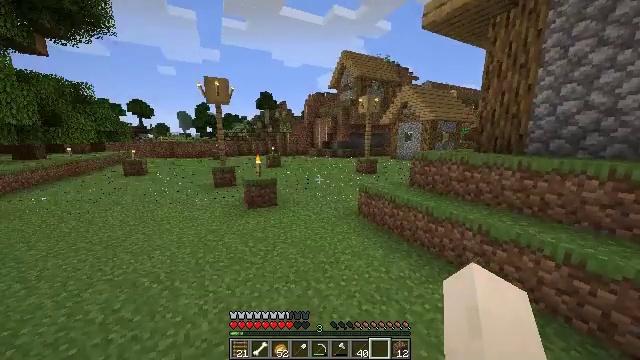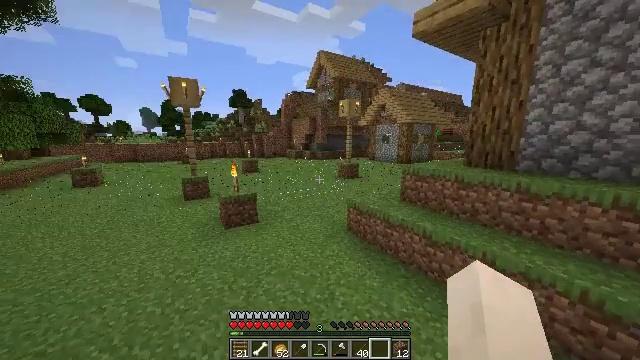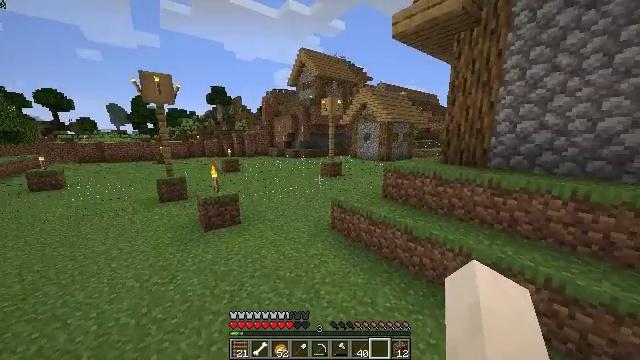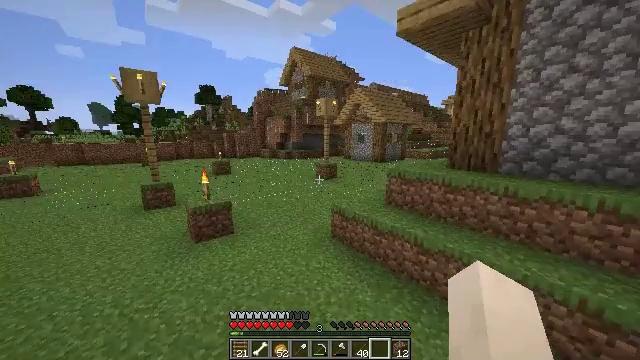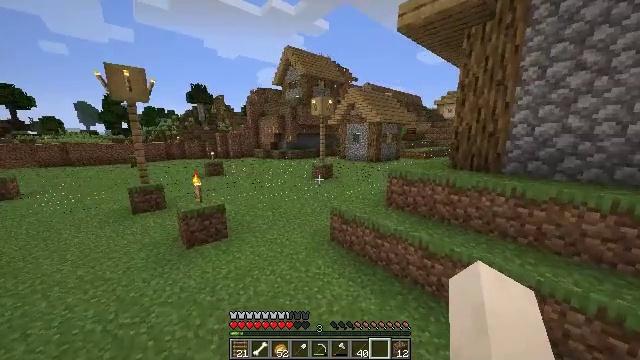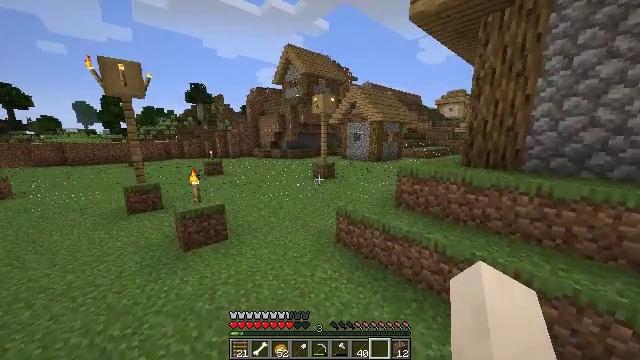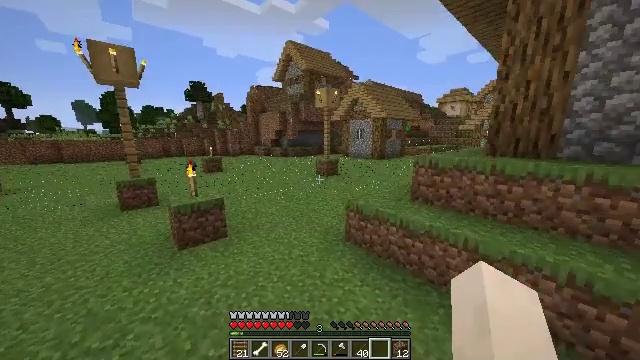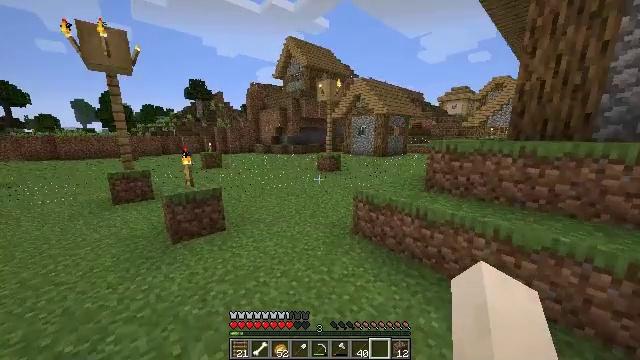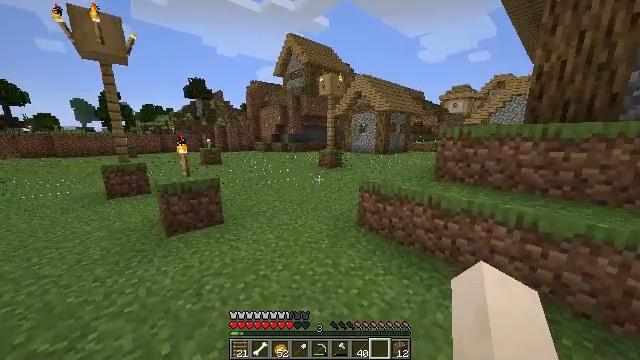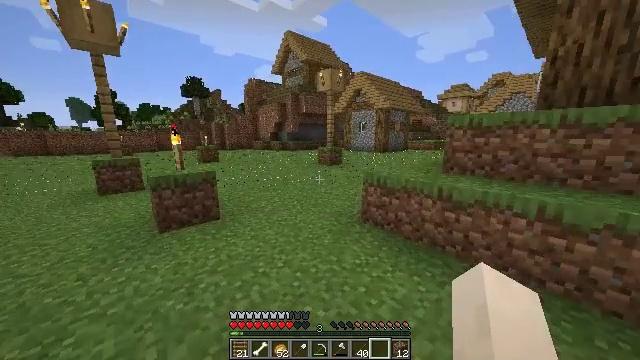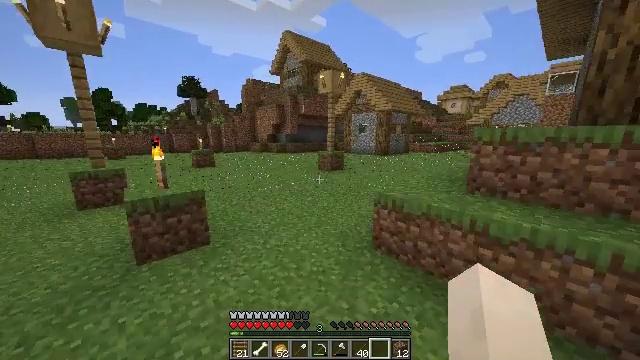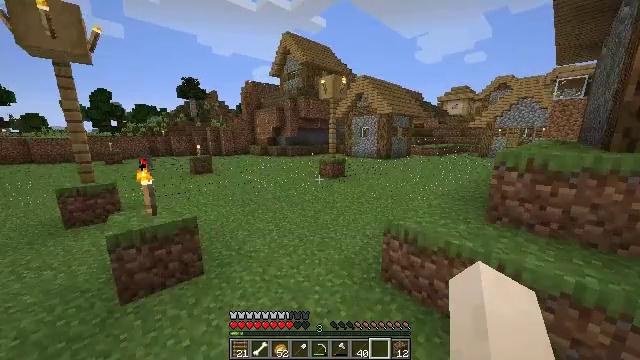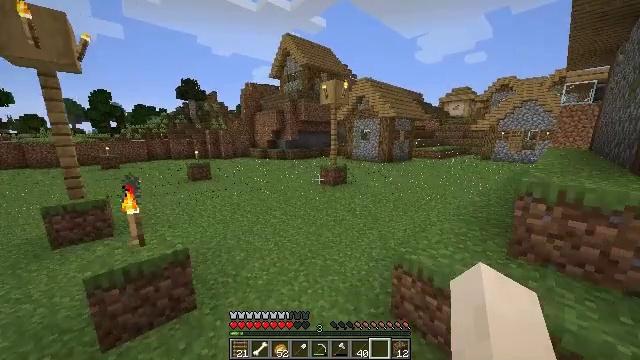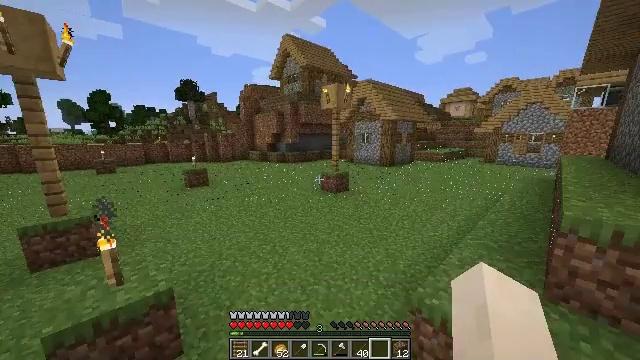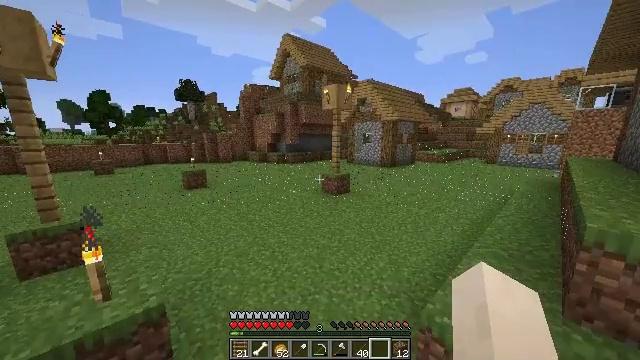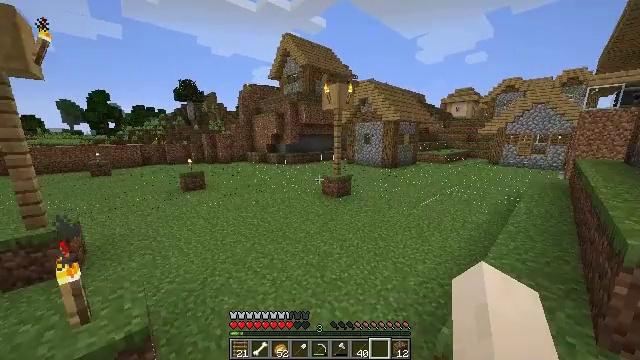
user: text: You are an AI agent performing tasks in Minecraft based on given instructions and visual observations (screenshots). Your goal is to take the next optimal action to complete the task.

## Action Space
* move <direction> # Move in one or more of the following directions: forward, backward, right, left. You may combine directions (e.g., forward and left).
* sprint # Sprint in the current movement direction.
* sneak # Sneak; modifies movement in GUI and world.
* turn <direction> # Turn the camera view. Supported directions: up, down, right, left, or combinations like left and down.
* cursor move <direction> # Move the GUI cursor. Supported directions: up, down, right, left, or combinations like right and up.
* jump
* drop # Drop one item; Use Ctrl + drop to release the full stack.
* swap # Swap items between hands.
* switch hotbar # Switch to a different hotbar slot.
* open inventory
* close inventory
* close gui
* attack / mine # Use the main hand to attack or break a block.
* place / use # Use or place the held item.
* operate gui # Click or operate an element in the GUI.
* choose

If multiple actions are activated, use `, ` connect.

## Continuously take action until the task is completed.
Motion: motion action
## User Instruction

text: Convert andesite blocks into polished andesite at the crafting table.
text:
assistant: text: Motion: move forward, sprint, turn right, jump
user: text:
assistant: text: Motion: move forward, sprint, turn right, jump
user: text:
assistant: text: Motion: move forward, sprint, turn right, jump
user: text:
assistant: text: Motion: move forward, turn right, jump
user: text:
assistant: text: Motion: move forward, jump
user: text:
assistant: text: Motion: move forward, jump
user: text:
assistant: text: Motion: move forward, jump
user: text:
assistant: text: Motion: move forward, jump
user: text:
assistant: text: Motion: move forward, sprint, jump
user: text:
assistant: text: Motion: move forward, sprint, jump
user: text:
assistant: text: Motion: move forward, sprint, jump
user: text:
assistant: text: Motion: move forward, sprint, jump
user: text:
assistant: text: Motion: move forward, jump
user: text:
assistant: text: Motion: move forward, jump
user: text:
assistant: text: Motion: move forward, jump
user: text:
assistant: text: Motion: move forward, jump
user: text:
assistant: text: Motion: move forward, jump
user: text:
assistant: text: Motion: move forward, sprint, jump
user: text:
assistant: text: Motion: move forward, sprint, jump
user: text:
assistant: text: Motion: move forward, sprint, jump
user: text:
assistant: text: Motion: move forward, sprint, jump
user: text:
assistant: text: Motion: move forward, jump
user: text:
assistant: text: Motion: move forward, jump
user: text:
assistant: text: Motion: move forward, jump
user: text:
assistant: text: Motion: move forward, jump
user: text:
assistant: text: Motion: move forward, sprint, jump
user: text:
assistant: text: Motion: move forward, sprint, turn left, jump
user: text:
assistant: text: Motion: move forward, sprint, turn left, jump
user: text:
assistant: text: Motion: move forward, turn left, jump
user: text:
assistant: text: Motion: move forward, turn left, jump